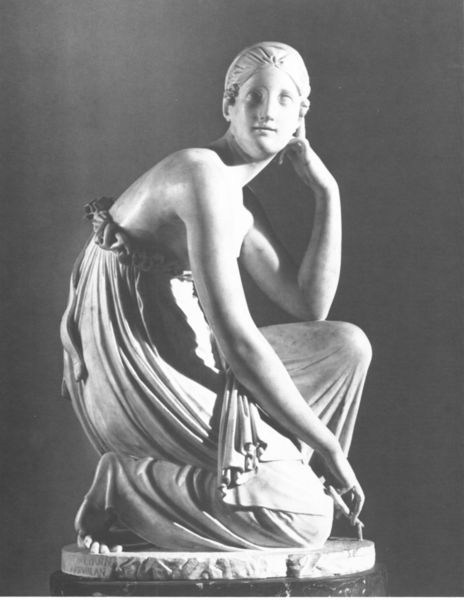
Titel: Junge Schäferin
Künstler: István Ferenczy
Institution: Budapest, Ungarische Nationalgalerie
Schlagwörter: dunkel, nackt, schatten, sitzen, finger, frau, hell, kleid, licht, marmor, mund, nase, schwarz, weiss, blick, tuch, rock, jung, arm, arme, augen, falten, gesicht, sockel, stein, hände, figur, gewand, pose, sitzend, lippen, schulter, skulptur, statue, lächeln, füße, italien, beleuchtung, büste, faltenwurf, plastik, podest, ellenbogen, zehen, aufstützen, sein, foto, barfuss, antike, denken, porzellan, schwarz-weiss, knien, rom, angewinkelt, antik, toga, knieend, kniend, tunika, anitk, tunica, oben ohne, kniet, dsitzend, 56542